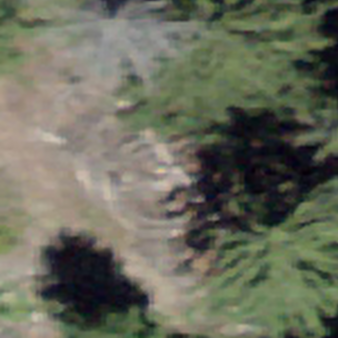
Label: other